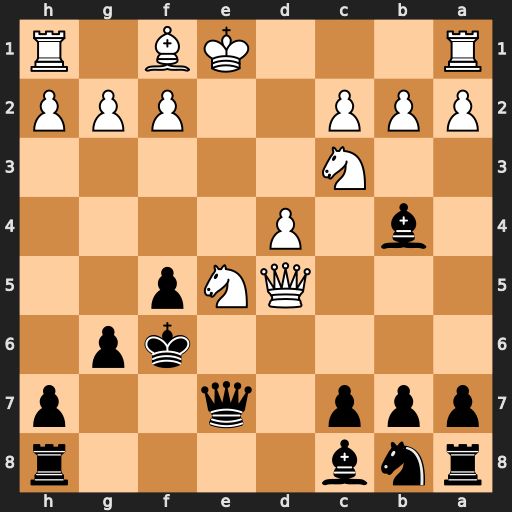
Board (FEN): rnb4r/ppp1q2p/5kp1/3QNp2/1b1P4/2N5/PPP2PPP/R3KB1R
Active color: b
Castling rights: KQ
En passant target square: -
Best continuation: Rd8 O-O-O Bxc3